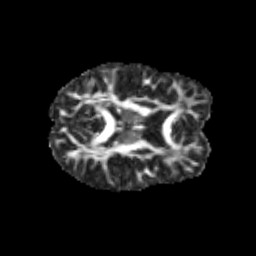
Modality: FA
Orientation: axial
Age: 14
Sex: female
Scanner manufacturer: siemens
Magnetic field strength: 3 T
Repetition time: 3.8 s
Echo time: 0.07 s